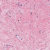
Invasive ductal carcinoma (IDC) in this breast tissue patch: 0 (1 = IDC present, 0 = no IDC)